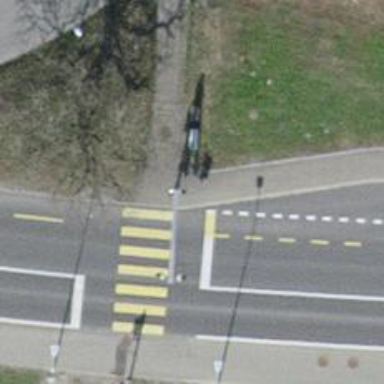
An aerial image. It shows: Sidewalk along the footway.